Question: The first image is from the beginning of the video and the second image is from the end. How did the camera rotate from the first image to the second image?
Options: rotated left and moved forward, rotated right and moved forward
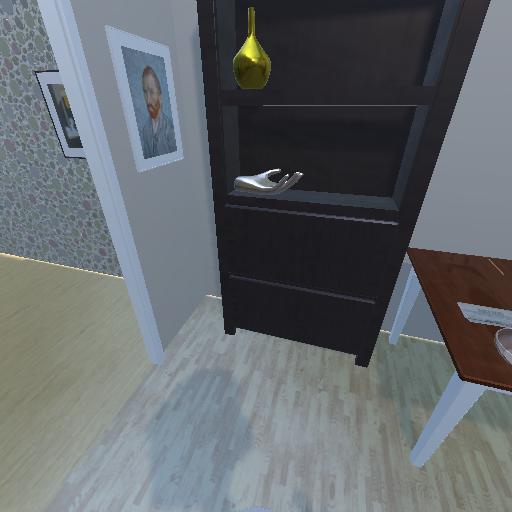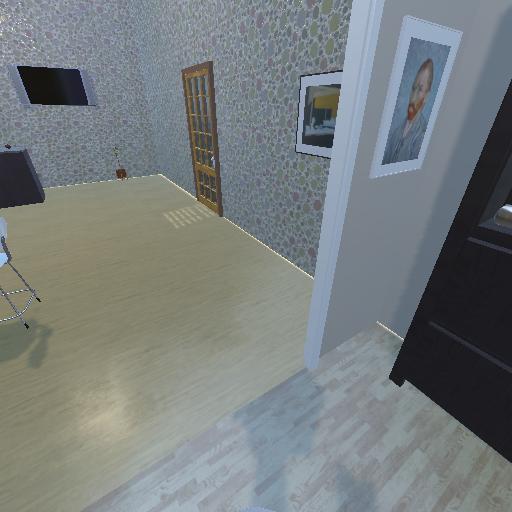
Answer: rotated left and moved forward